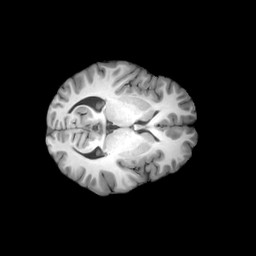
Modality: T1w
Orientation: axial